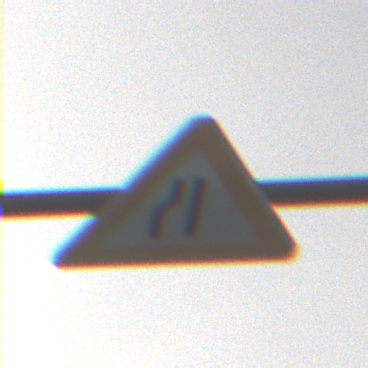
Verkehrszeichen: EinseitigVerengteFahrbahnLinks
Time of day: MorningAfternoon
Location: Outdoor (Nature)
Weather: PartlyCloudy
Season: NotSpecified
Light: Natural